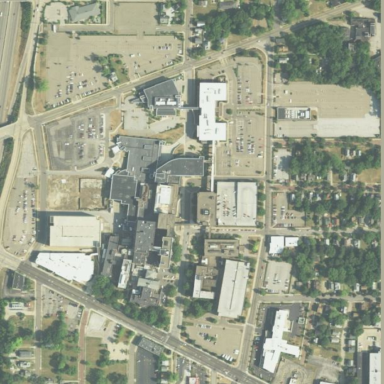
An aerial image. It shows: Hospital providing healthcare services.